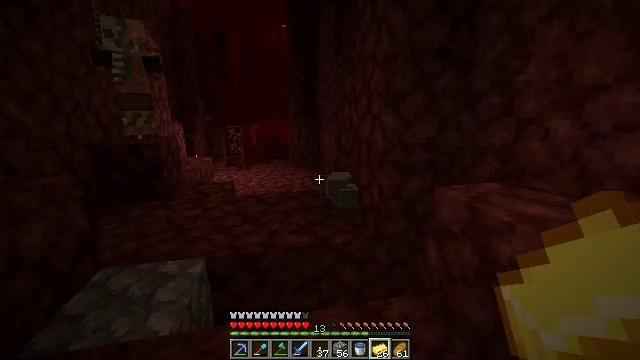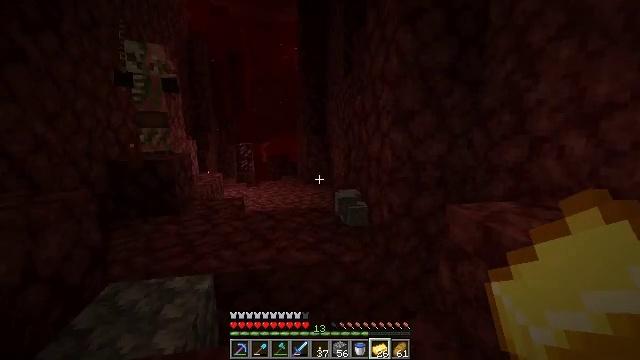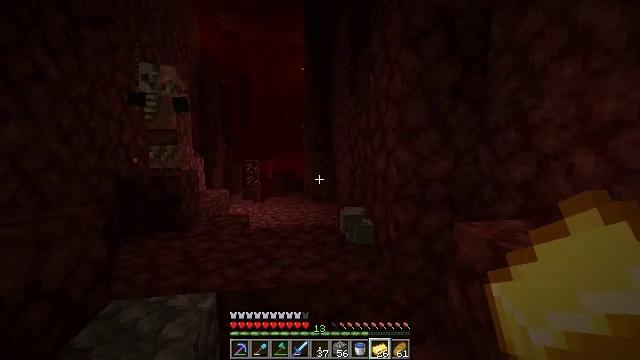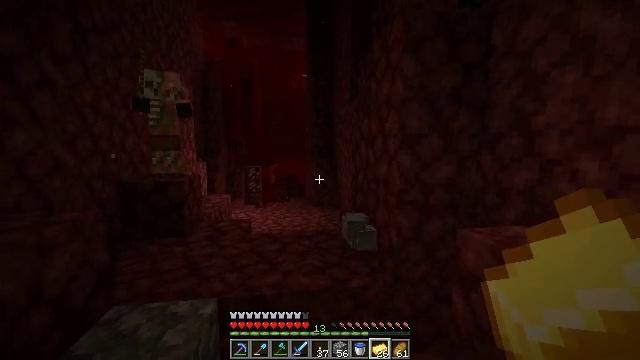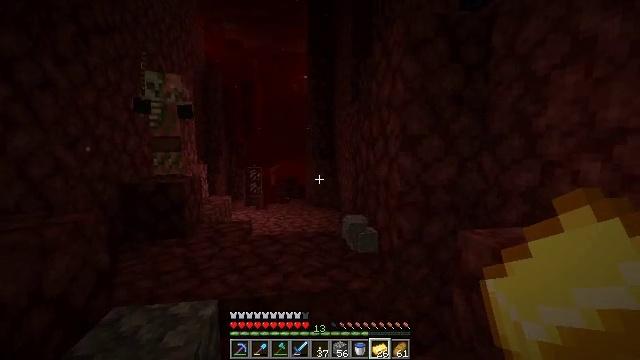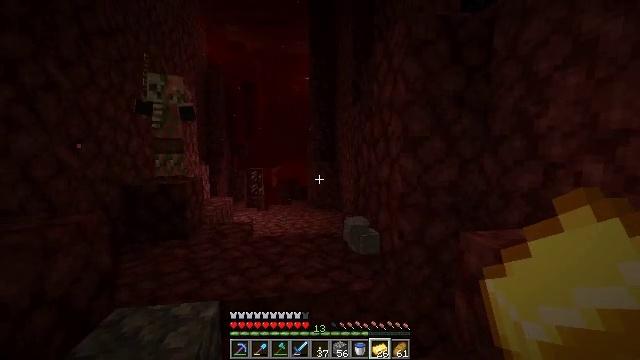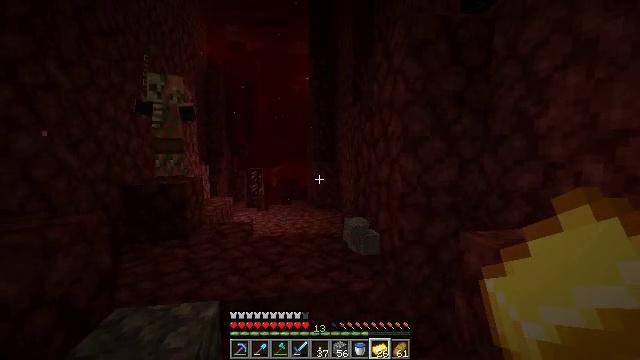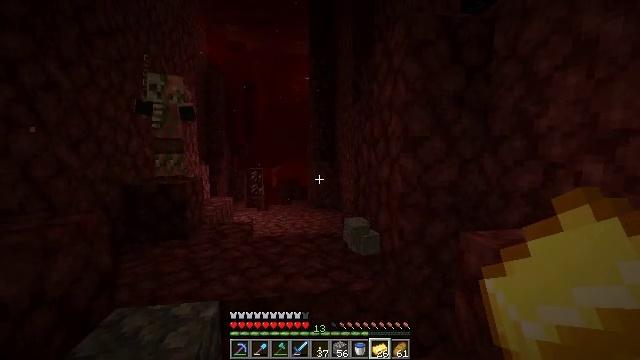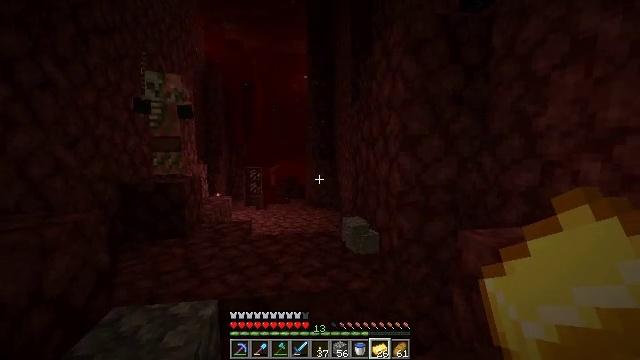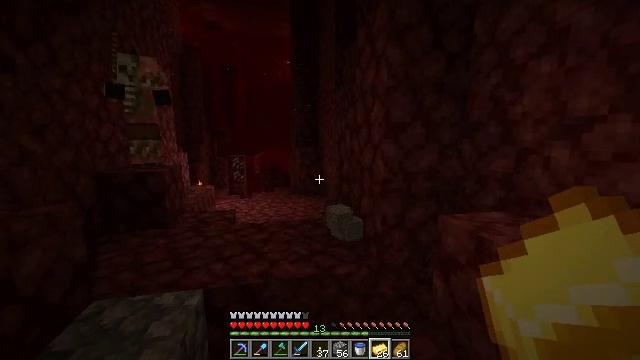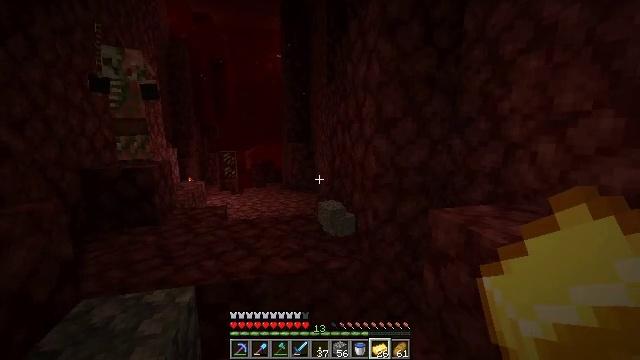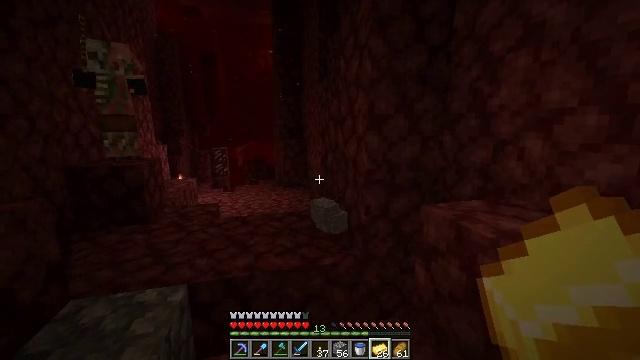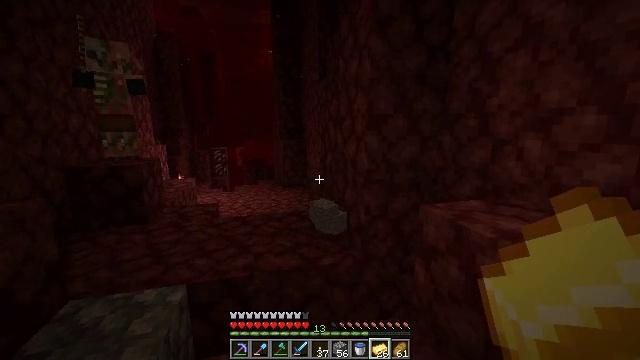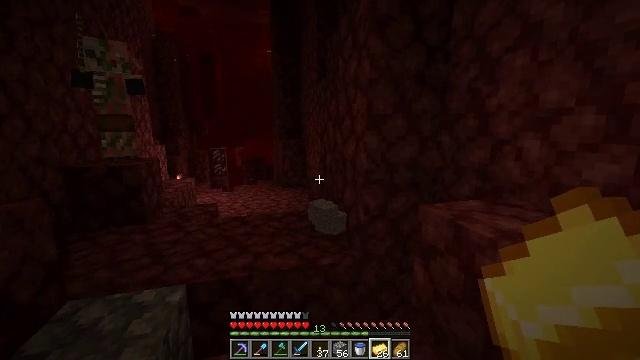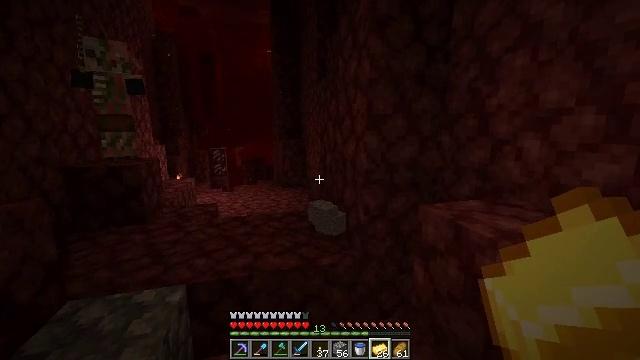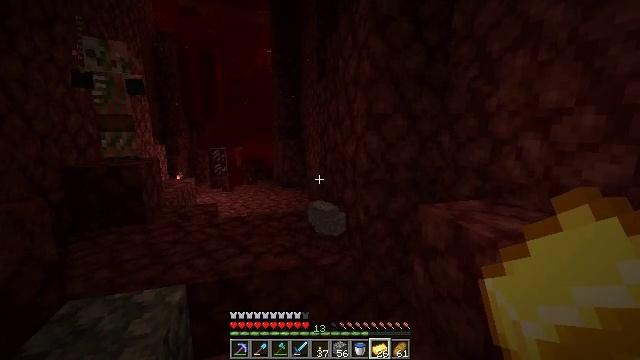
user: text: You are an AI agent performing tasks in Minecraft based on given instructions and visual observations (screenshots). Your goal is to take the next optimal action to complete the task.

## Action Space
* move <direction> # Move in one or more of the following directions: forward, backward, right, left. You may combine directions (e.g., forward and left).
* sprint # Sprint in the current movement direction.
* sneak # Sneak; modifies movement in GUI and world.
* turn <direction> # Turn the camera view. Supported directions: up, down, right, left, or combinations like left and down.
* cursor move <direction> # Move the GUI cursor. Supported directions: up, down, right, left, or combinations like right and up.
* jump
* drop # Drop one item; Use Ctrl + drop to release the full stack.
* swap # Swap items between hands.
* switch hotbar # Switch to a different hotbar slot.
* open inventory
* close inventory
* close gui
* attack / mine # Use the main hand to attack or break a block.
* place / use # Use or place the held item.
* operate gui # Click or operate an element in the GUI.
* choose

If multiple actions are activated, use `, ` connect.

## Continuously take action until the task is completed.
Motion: motion action
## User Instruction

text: Drop a pair of iron boots.
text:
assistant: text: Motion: turn left and up
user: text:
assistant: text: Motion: turn left and up
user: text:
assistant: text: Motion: turn up
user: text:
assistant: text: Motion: no_op
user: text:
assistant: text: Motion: no_op
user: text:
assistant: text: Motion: no_op
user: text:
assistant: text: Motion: no_op
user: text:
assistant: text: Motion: no_op
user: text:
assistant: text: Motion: turn right and down
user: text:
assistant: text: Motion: turn right and down
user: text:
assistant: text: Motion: turn right
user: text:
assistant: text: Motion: no_op
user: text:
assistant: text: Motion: no_op
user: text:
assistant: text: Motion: no_op
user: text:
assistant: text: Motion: no_op
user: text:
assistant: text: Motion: no_op
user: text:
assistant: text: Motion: no_op
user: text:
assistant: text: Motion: no_op
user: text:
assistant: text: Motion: no_op
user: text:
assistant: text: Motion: no_op
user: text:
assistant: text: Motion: no_op
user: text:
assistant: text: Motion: no_op
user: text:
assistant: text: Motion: no_op
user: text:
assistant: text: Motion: no_op
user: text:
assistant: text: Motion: no_op
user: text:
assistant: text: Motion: close inventory
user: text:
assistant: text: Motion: cursor move right and down, close inventory
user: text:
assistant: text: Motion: close inventory
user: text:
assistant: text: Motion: close inventory
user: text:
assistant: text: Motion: cursor move right and down, open gui